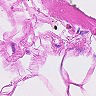
Metastatic tissue present: no